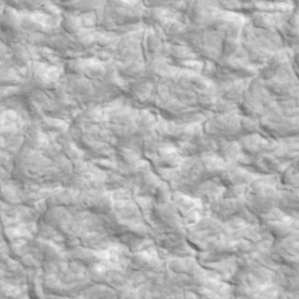
Label: non_frost